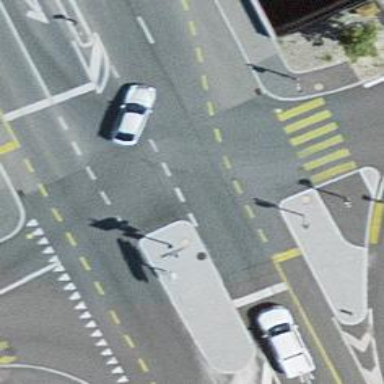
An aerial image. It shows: Asphalt road with secondary link designation.